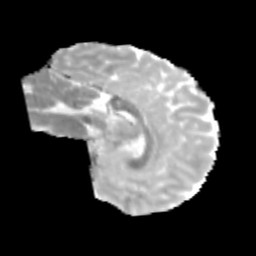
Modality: MD
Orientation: sagittal
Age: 9
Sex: male
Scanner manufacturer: siemens
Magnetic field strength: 3 T
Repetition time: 3.8 s
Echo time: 0.07 s